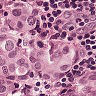
Metastatic tissue present: yes